A bearing vibration time series has been folded into this square grayscale image, one row per segment of consecutive samples. Based on the visible evidence, which condition applies: normal, inner_race, outer_race, ball?
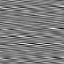
Answer: outer_race